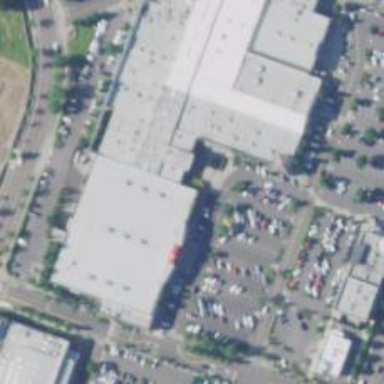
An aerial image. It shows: Flat roof retail building.